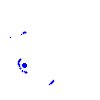
Particle: electron